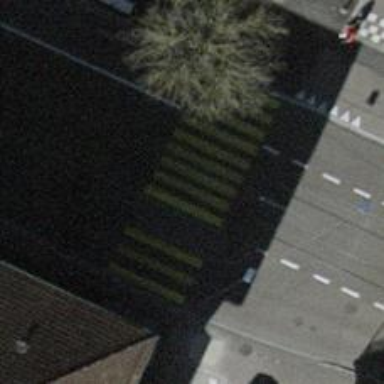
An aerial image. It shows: Tram crossing on the railway.